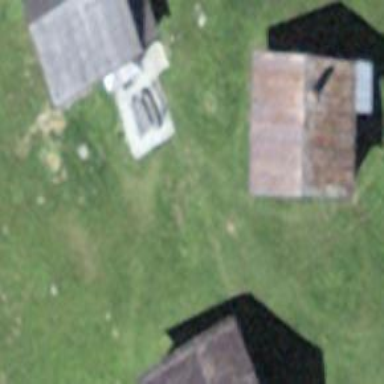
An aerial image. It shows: Isolated dwelling in remote location.